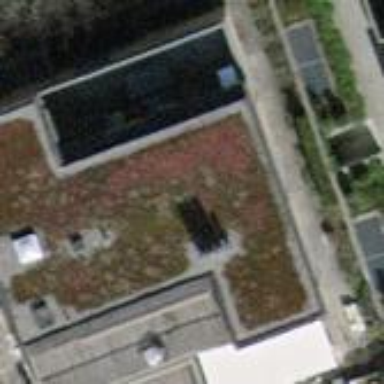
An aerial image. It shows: Apartment building with flat roof.